Field crop: tomato
Growth stage: 1
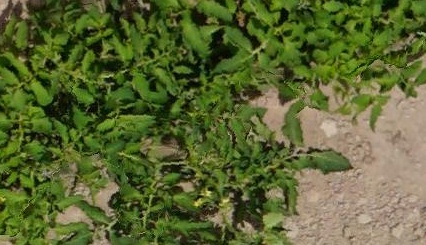
Species: tomato